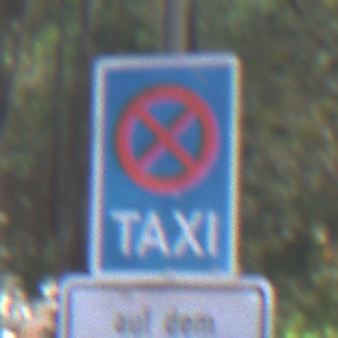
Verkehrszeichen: Taxenstand
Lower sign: SonstigeBeschraenkungen5
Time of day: MorningAfternoon
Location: Outdoor (Suburban)
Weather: PartlyCloudy
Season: NotSpecified
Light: Natural